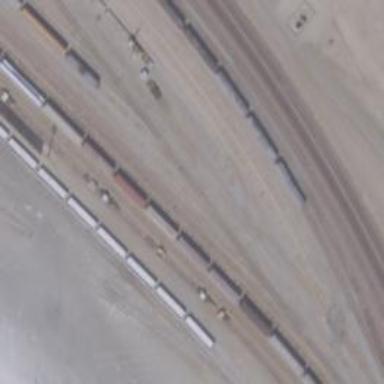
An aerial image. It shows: Railway yard used for servicing trains.